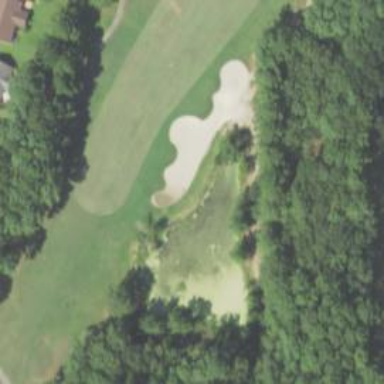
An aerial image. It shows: Water hazard on golf course. The hazard is natural water feature.